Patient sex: F
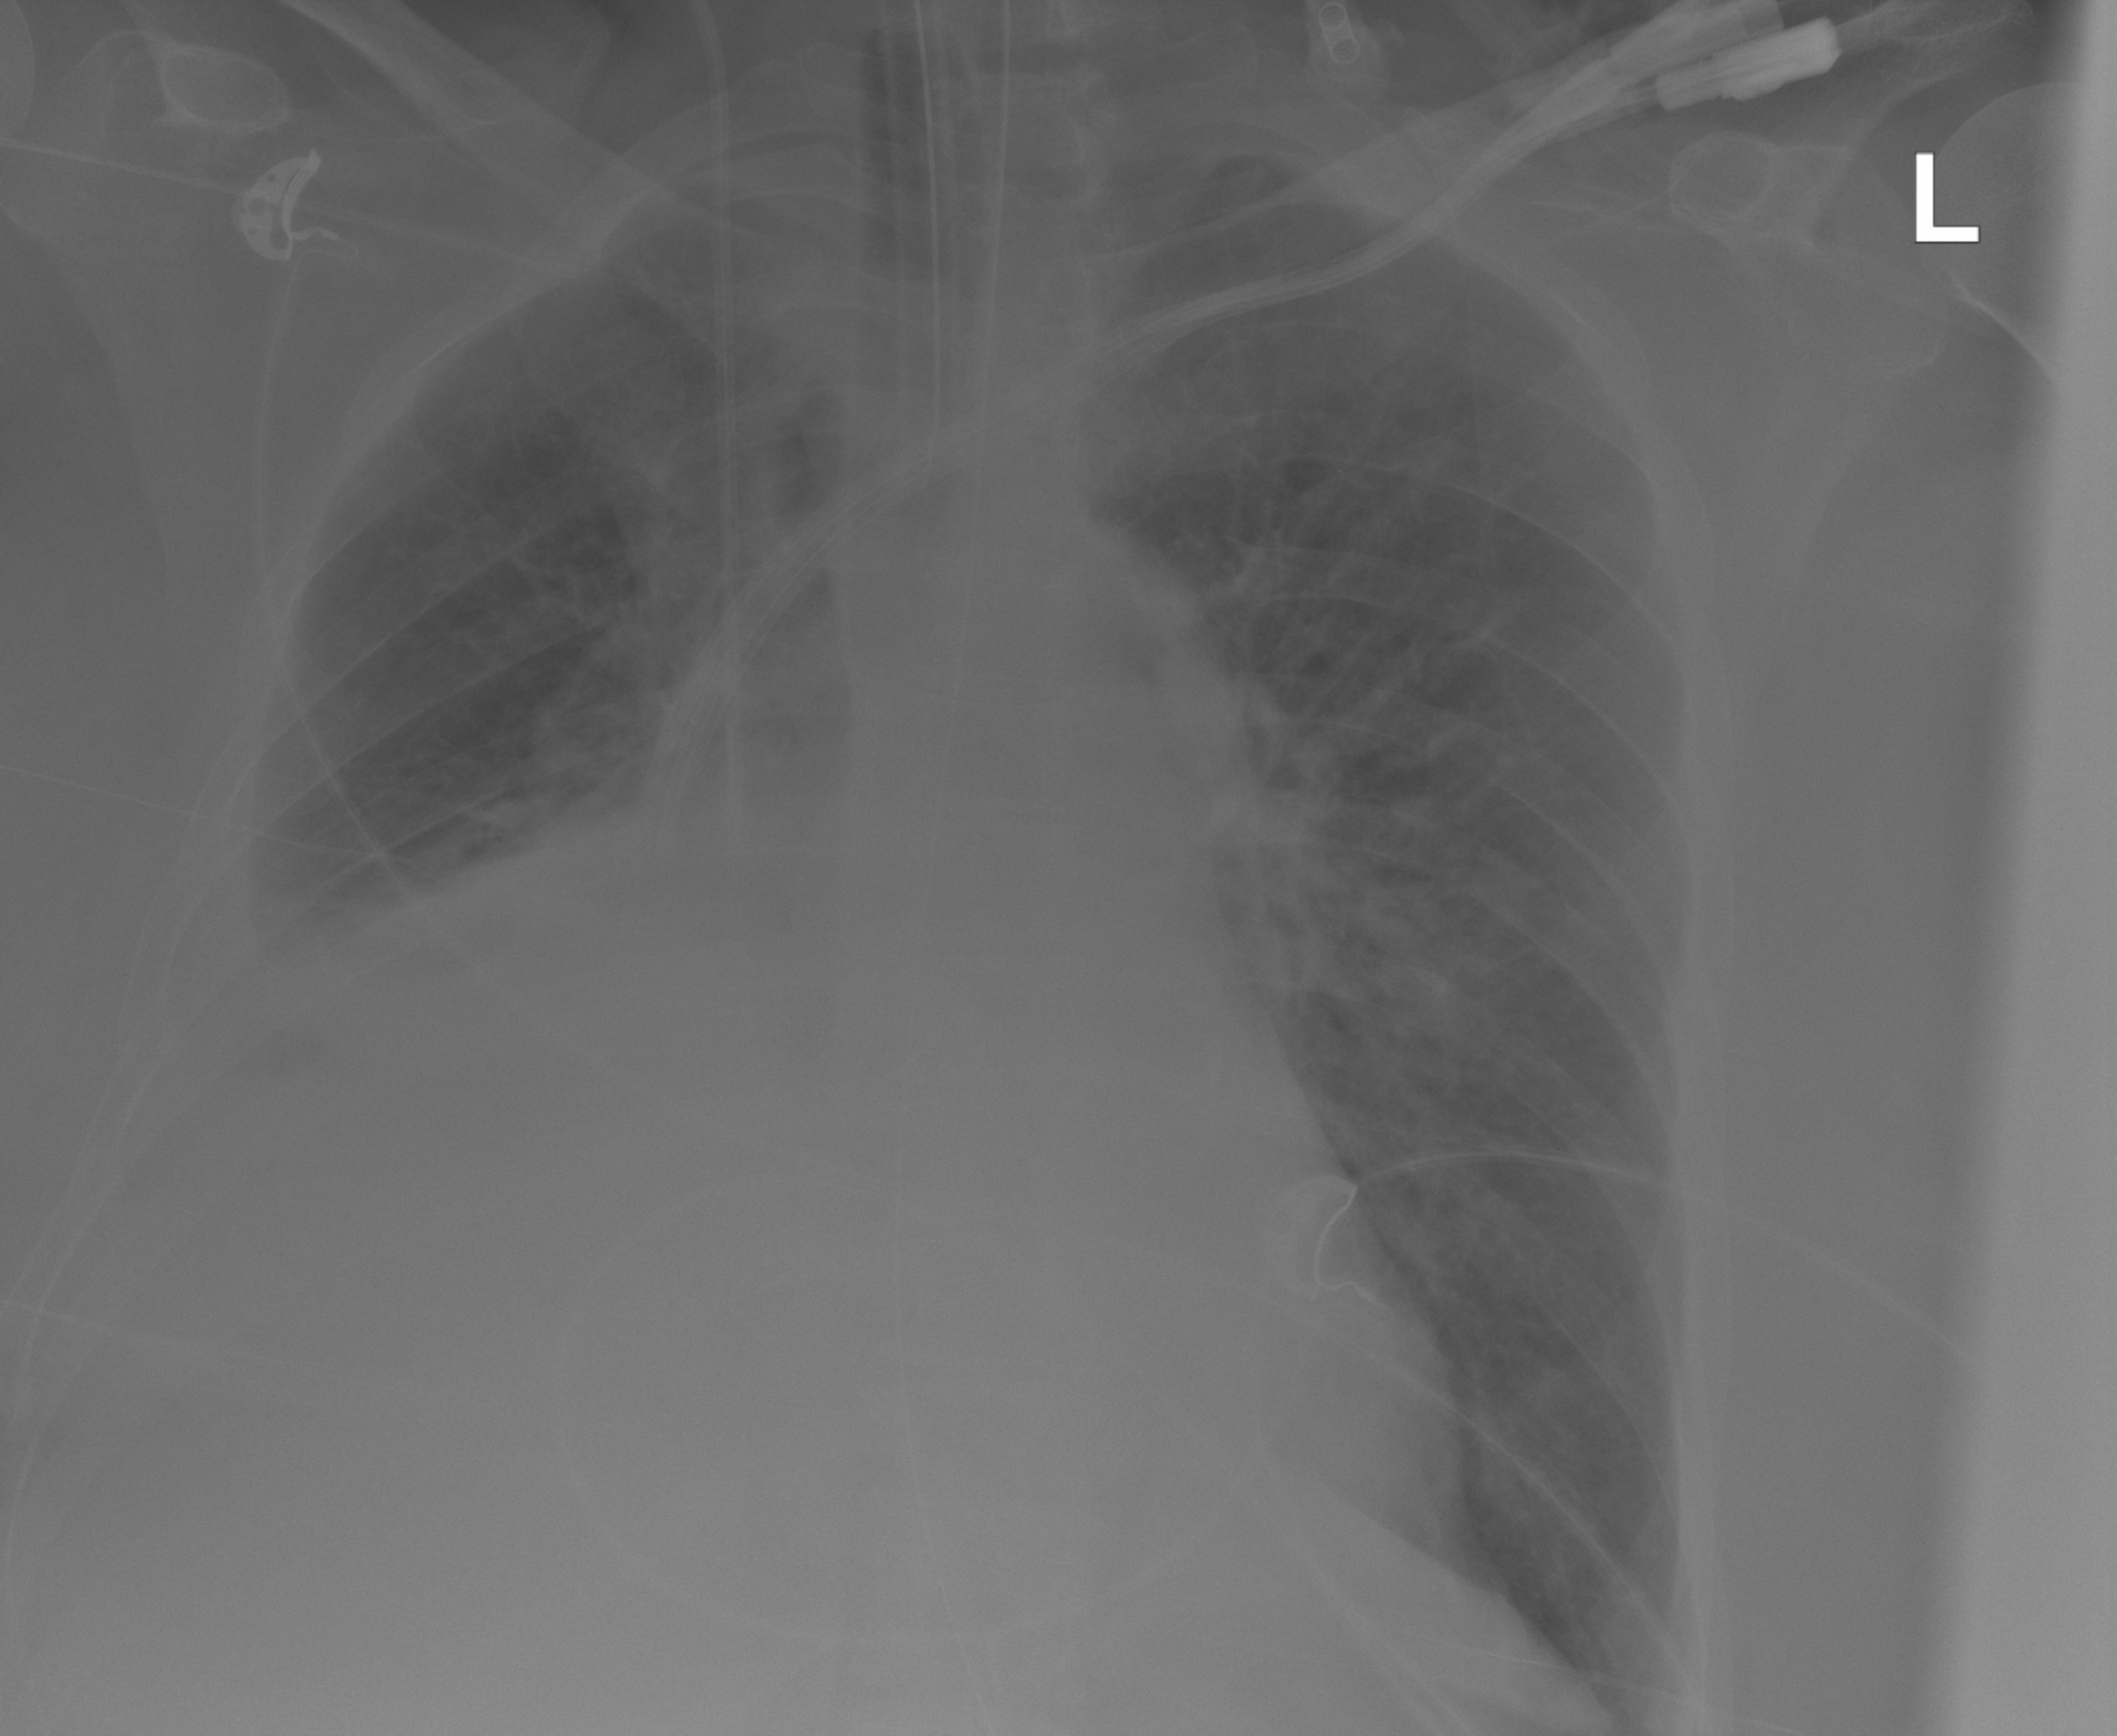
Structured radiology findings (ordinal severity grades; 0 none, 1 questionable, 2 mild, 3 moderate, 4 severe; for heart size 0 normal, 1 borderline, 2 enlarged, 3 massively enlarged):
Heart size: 0
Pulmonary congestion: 0
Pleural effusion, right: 3
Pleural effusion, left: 0
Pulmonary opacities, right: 0
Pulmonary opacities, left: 0
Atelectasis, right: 2
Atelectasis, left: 0